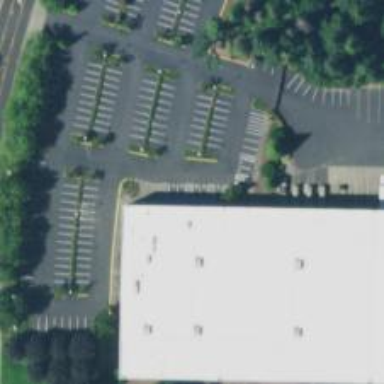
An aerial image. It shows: Parking space.